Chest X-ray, PA view. Patient: 46 years old, sex F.
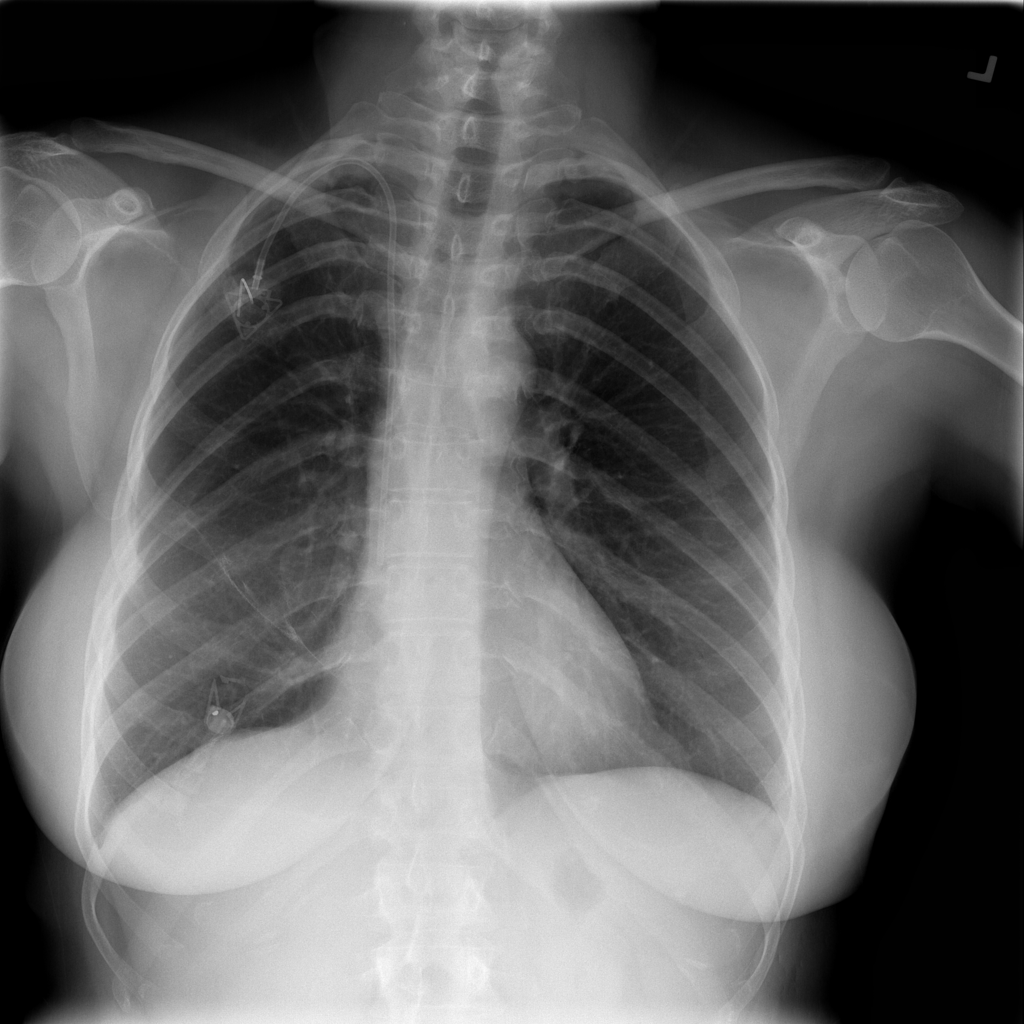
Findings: No Finding